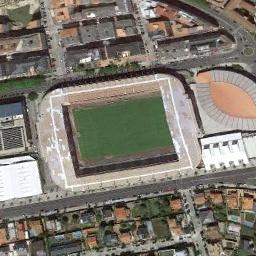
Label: stadium